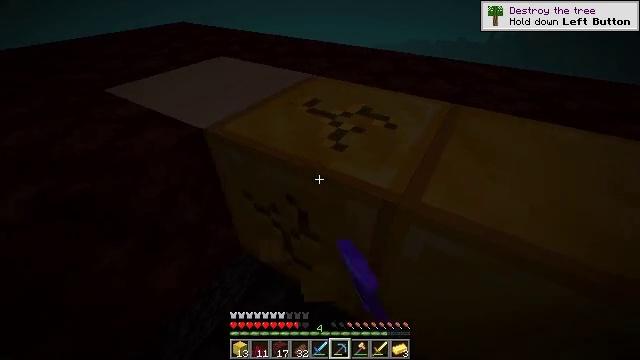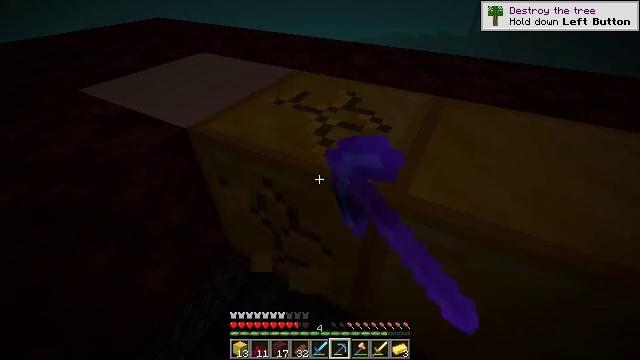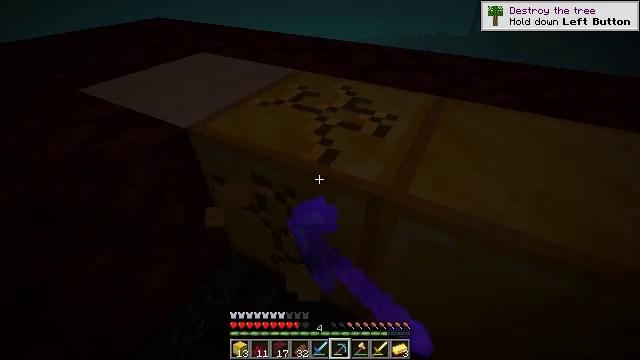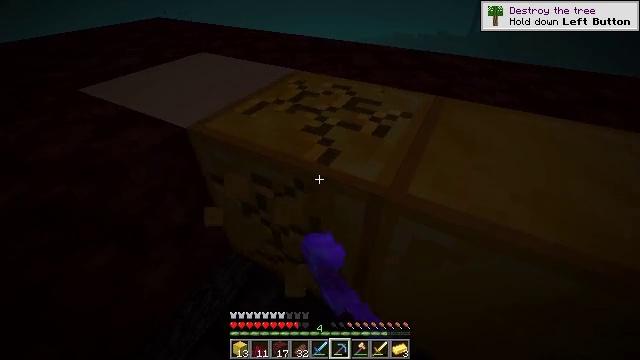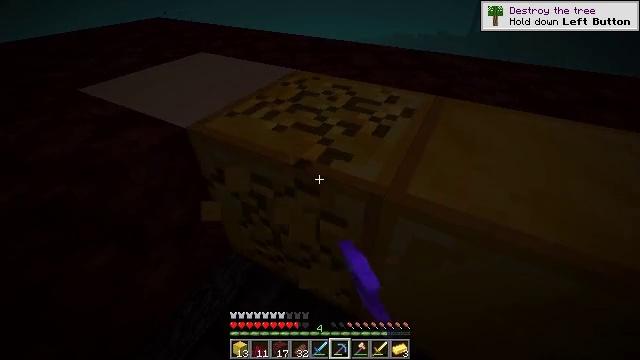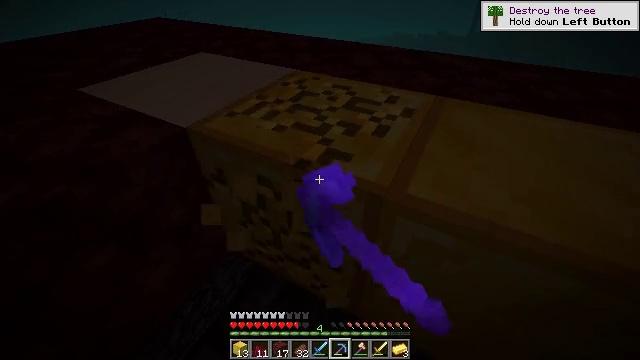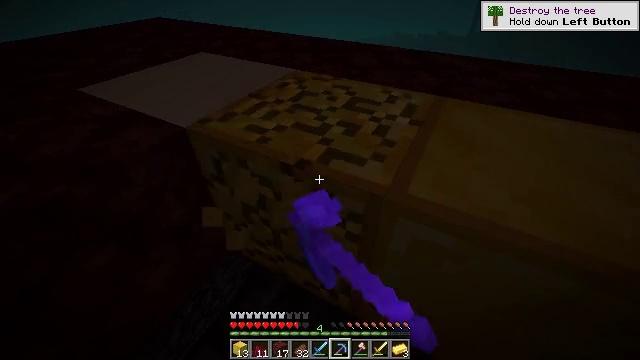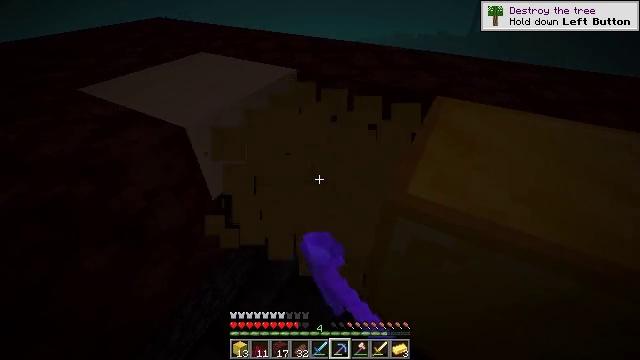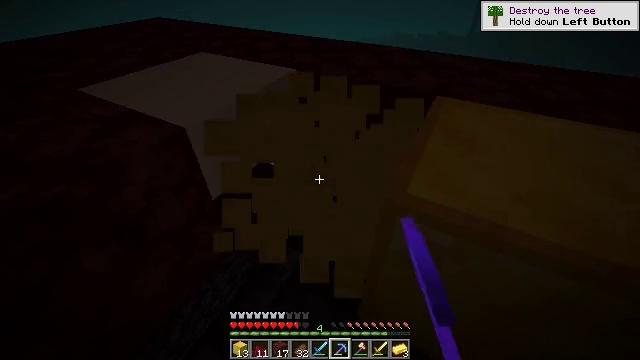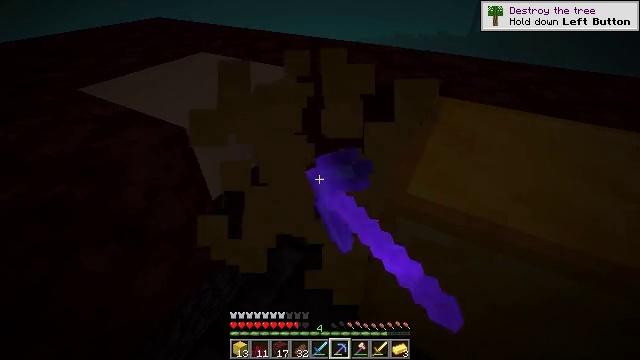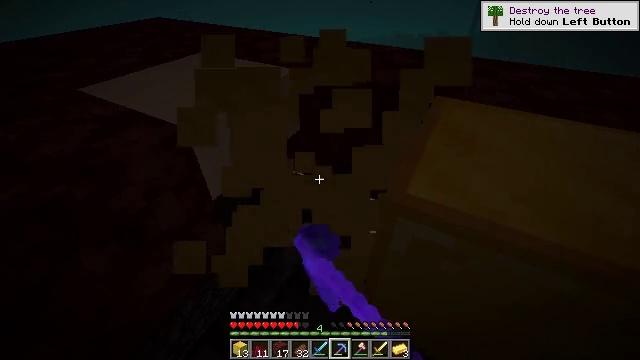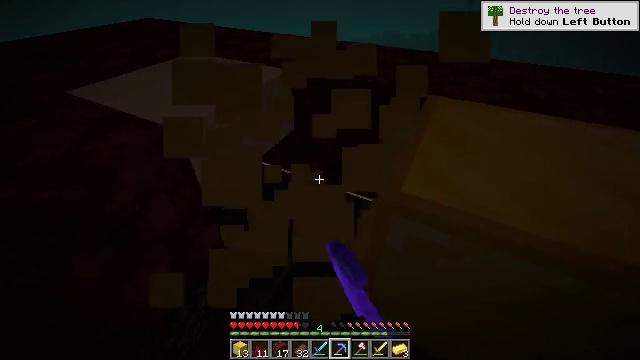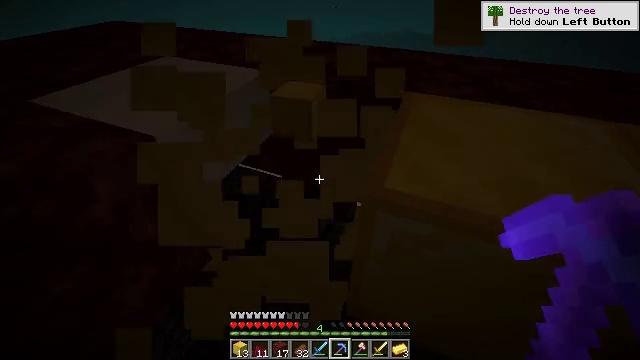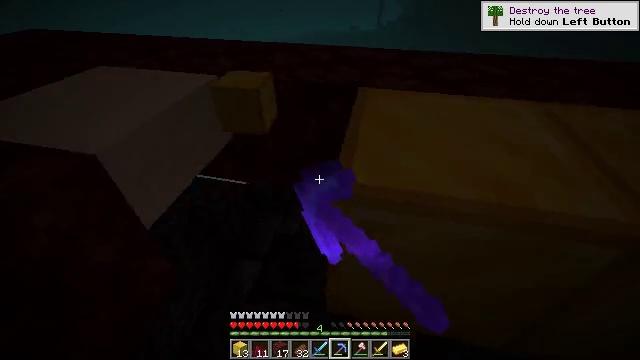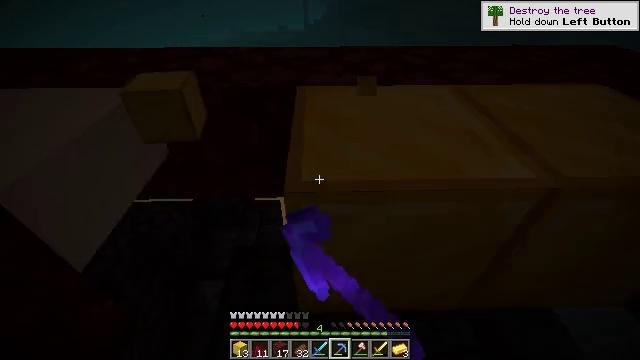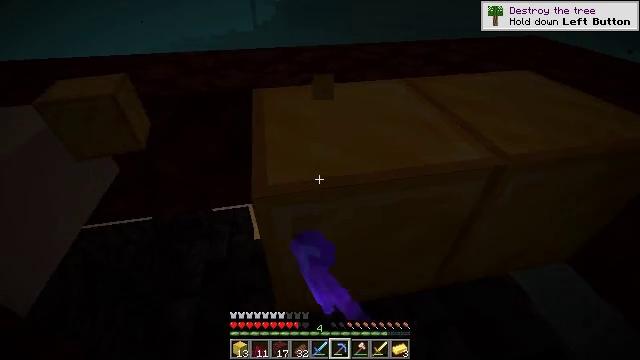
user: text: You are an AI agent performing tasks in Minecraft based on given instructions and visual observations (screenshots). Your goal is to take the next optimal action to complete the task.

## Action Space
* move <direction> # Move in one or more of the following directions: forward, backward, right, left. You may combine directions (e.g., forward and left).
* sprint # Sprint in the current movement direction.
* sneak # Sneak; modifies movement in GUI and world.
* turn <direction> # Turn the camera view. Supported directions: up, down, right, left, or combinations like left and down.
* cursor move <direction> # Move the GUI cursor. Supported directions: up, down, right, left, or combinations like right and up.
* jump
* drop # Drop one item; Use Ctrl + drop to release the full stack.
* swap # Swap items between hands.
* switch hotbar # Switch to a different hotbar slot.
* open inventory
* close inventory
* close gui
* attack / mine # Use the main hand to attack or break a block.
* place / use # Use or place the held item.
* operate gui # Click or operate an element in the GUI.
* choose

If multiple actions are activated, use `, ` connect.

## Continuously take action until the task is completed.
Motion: motion action
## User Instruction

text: Dig up the gold block to add to your inventory.
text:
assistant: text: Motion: turn right, attack / mine
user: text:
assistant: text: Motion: attack / mine
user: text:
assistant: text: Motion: attack / mine
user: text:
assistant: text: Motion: attack / mine
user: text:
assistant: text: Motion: attack / mine
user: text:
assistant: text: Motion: attack / mine
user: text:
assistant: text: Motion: attack / mine
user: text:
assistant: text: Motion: attack / mine
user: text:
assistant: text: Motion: attack / mine
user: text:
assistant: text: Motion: attack / mine
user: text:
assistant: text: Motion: turn right, attack / mine
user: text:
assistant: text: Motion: turn right, attack / mine
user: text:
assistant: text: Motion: turn right, attack / mine
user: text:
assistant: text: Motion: turn right, attack / mine
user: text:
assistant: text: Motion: turn right, attack / mine
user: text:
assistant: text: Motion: turn right, attack / mine
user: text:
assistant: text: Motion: attack / mine
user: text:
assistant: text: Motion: attack / mine
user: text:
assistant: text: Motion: attack / mine
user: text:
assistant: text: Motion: turn right, attack / mine
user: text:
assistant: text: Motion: turn right, attack / mine
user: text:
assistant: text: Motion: turn right, attack / mine
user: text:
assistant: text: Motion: turn right, attack / mine
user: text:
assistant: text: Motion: turn right, attack / mine
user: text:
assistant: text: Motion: attack / mine
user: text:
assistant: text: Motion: attack / mine
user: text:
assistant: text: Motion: attack / mine
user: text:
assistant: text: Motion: attack / mine
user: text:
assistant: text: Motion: attack / mine
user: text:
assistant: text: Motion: turn right, attack / mine